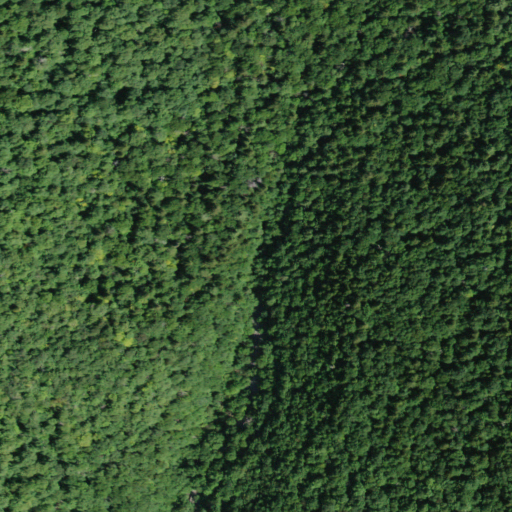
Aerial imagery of gap in New York named Diamond Notch containing mixed forest and deciduous forest